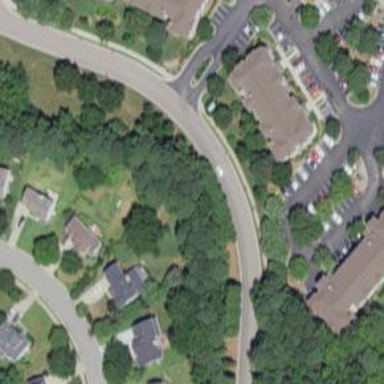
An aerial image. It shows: Residential road with asphalt surface.